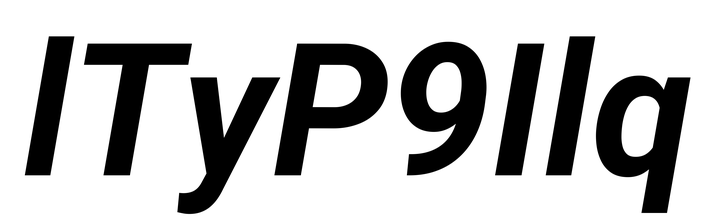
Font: Roboto-Italic_Bold_Italic